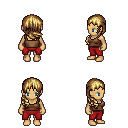
a pixel art fantasy rpg character, female body template, human, tanned skin, brown pirate shirt, red pants, blonde right-swept hairstyle, four views (front, back, left, right), 2x2 character sprite sheet, small pixel art, hard edges, no anti-aliasing